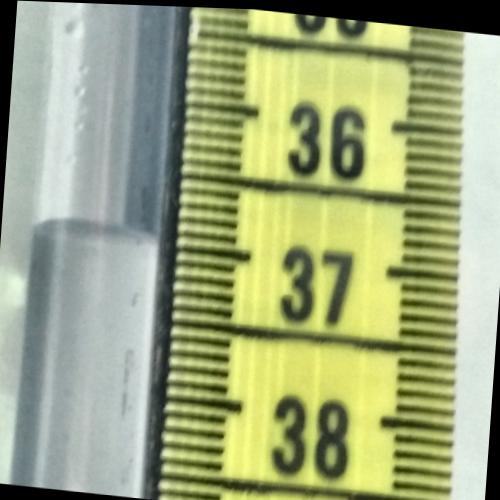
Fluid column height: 36.9 cm